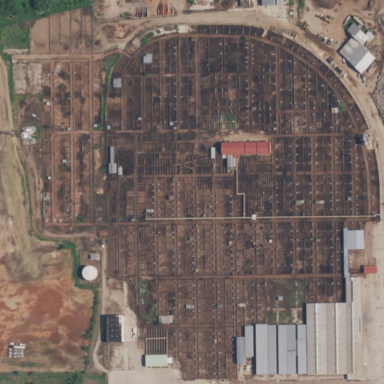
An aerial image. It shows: Farmyard area.